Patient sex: M
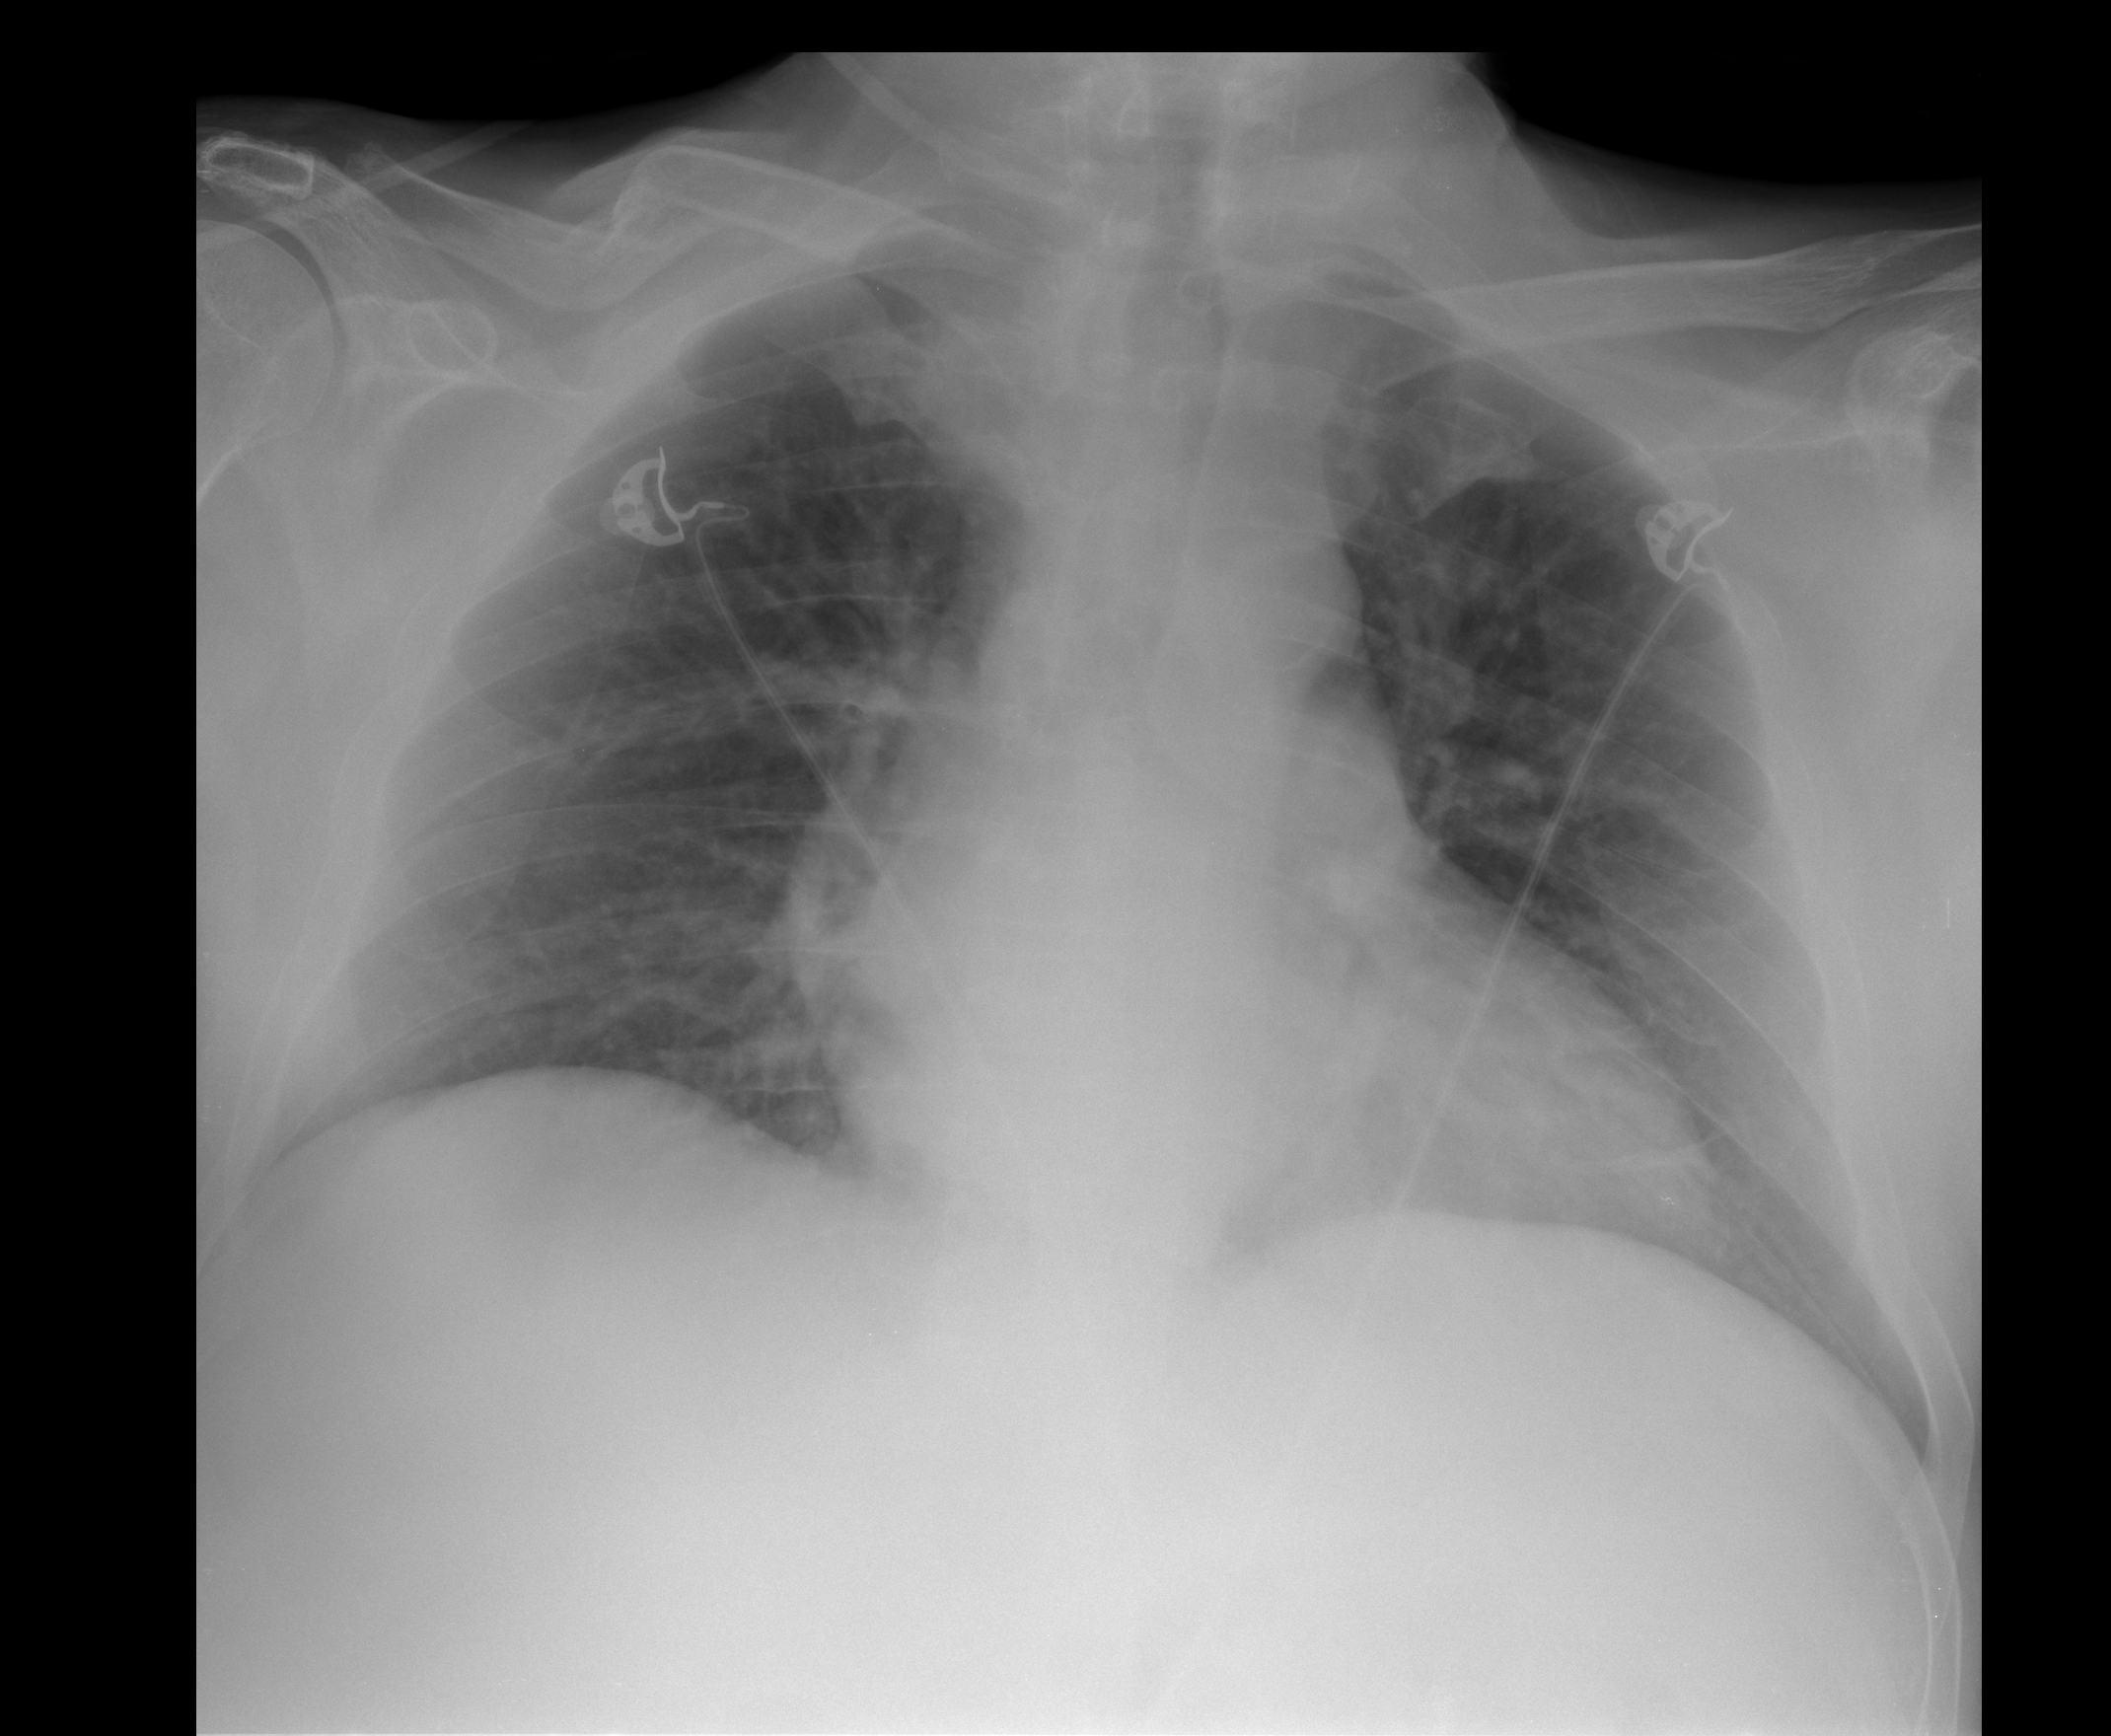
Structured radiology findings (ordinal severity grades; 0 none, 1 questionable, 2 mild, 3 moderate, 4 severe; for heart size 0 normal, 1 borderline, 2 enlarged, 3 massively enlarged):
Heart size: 0
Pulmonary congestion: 1
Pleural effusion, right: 0
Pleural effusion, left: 0
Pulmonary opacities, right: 0
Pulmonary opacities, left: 0
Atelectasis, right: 2
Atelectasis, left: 2